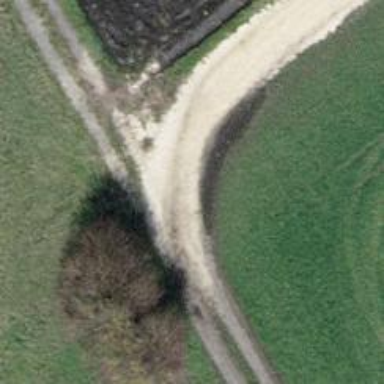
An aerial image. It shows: Track with grade 4 track type.